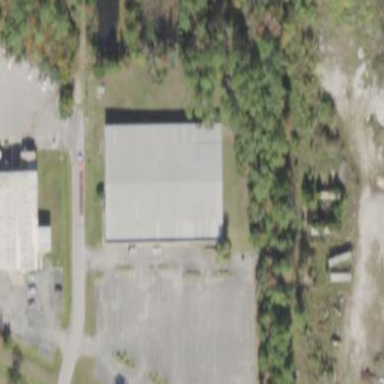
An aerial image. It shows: Building that houses bowling alley.